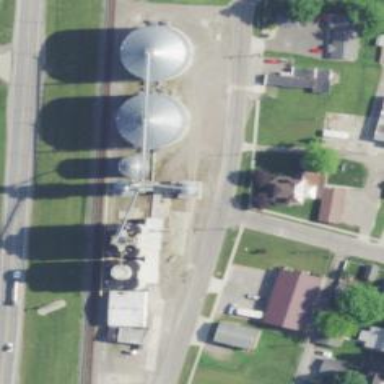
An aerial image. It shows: Silo.